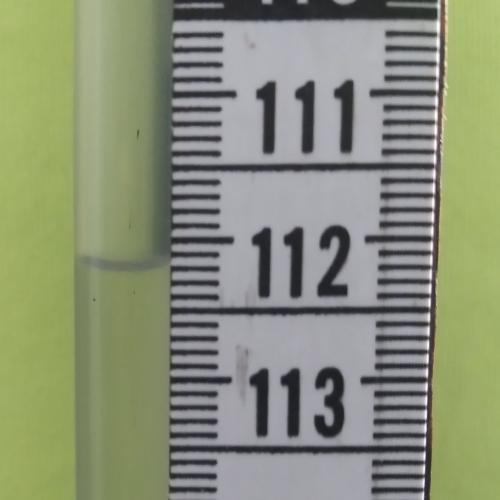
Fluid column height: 112.2 cm